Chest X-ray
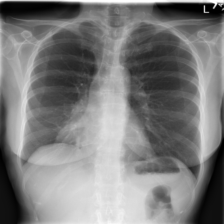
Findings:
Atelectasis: negative
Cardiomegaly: negative
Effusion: negative
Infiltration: negative
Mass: positive
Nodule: negative
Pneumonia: negative
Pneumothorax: negative
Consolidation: positive
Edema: negative
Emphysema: negative
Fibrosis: negative
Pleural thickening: negative
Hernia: negative